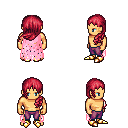
a pixel art fantasy rpg character, male body template, human, tanned skin, pink tattered cape, magenta pants, ruby red left-swept hairstyle, gold boots, four views (front, back, left, right), 2x2 character sprite sheet, small pixel art, hard edges, no anti-aliasing